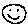
Label: smiley face